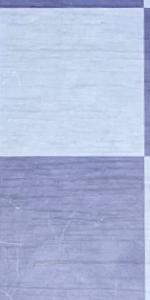
Label: Empty